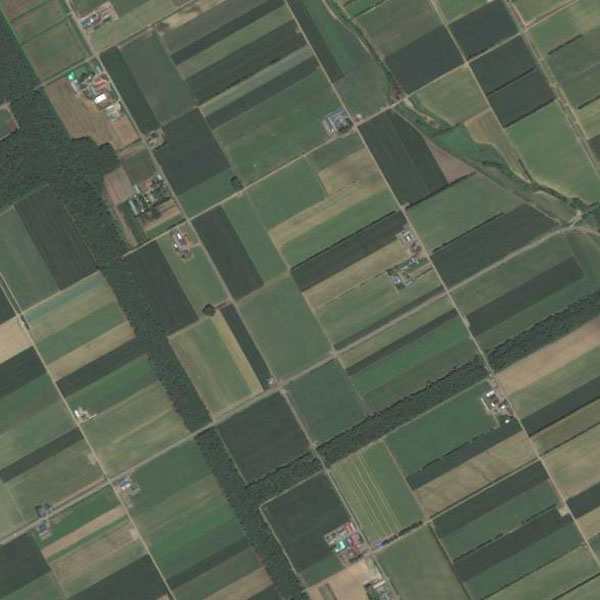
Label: Farmland